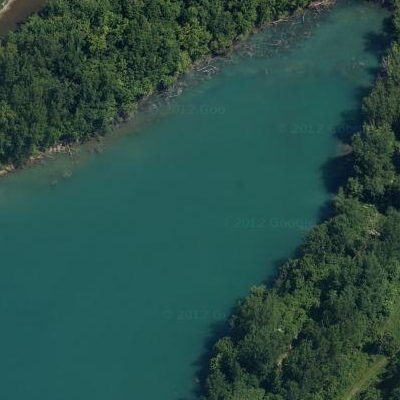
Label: dRiverLake